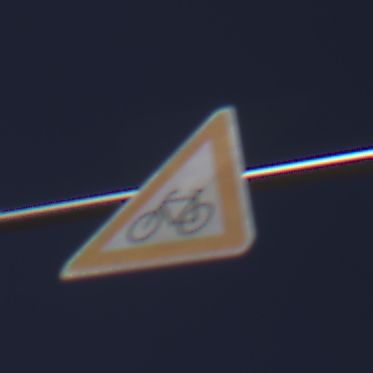
Verkehrszeichen: RadverkehrRechts
Umgebung: Outdoor, Nature
Tageszeit: Midday
Wetter: Clear
Licht: Natural
Jahreszeit: NotSpecified
Kontrast: HighContrast